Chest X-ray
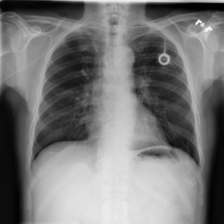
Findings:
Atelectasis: negative
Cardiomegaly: negative
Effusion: negative
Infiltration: negative
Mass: negative
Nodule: negative
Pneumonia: negative
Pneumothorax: negative
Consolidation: negative
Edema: negative
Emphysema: negative
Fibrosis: negative
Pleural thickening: negative
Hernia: negative